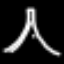
Label: The Eiffel Tower